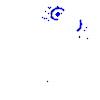
Particle: proton